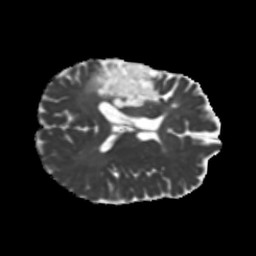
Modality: MD
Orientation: axial
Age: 58
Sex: male
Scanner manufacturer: siemens
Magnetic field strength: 3 T
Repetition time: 5.25 s
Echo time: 0.08 s